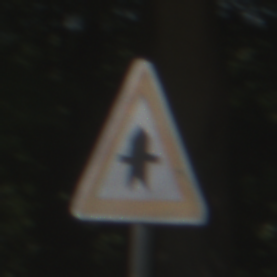
Verkehrszeichen: Vorfahrt
Umgebung: Outdoor, RoadRail
Tageszeit: Midday
Wetter: Clear
Licht: Natural
Jahreszeit: NotSpecified
Kontrast: HighContrast